Interaction volume radius: 5 \u00c5
Interaction volume height: 40 \u00c5
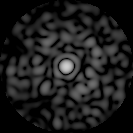
Disorder parameter: 0.8376